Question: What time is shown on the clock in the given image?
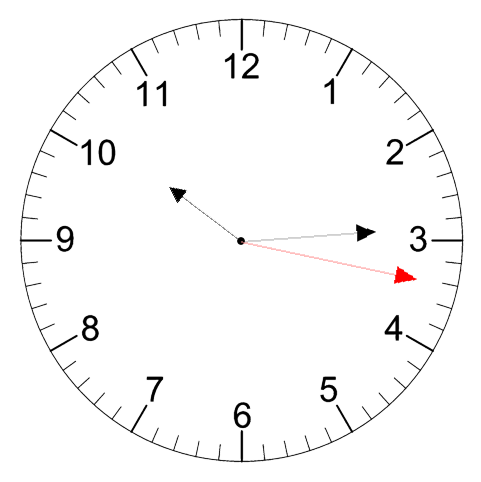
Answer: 10:14:17